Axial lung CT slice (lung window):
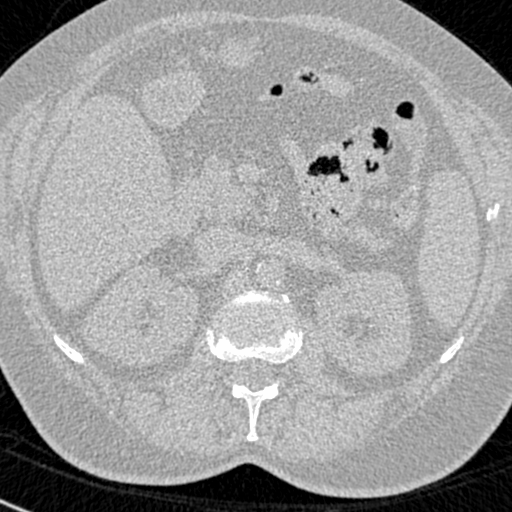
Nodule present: no